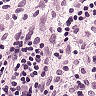
Metastatic tissue present: no